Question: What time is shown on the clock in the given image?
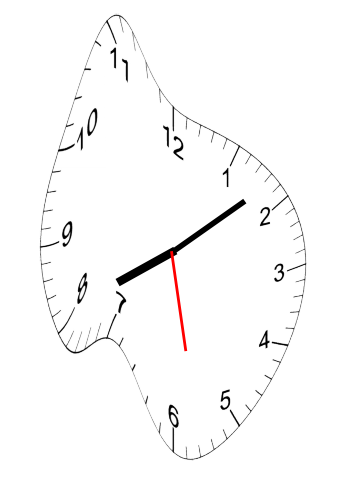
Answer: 08:08:28